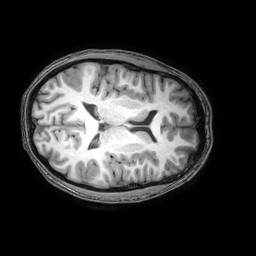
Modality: T1w
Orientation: axial
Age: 21
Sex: male
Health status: healthy
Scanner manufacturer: philips
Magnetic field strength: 3 T
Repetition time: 0.0079 s
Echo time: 0.0035 s